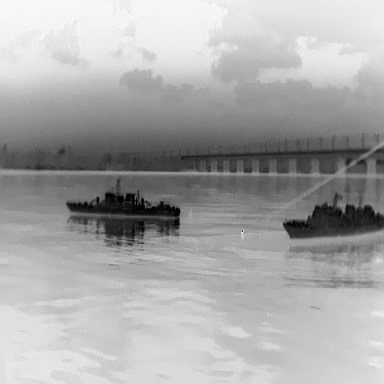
There are two warships in the infrared image.